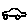
Label: car